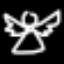
Label: angel